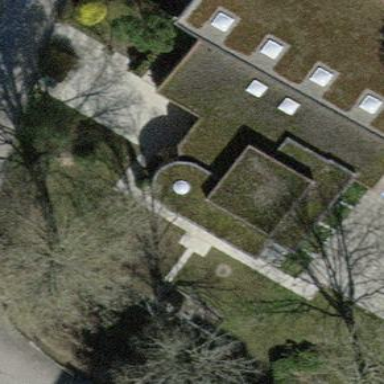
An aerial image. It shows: Kindergarten building.